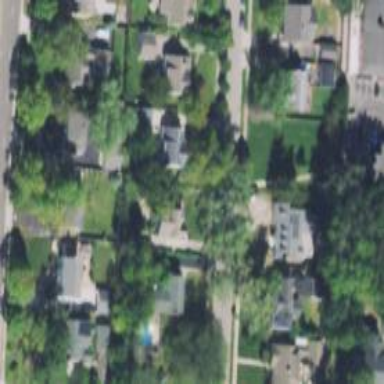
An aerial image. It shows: Residential driveway.